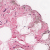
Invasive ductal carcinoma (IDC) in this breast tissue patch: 0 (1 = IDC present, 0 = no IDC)